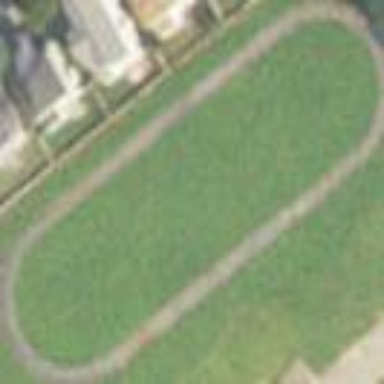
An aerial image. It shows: Track located within leisure land area.